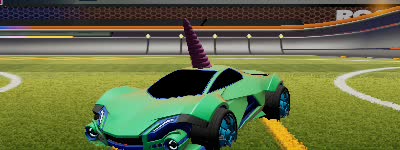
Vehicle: werewolf